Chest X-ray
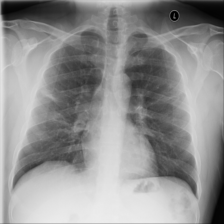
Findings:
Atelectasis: positive
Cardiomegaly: negative
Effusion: negative
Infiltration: negative
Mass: negative
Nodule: negative
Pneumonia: negative
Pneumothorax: negative
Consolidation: negative
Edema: negative
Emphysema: negative
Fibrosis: negative
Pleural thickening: negative
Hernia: negative